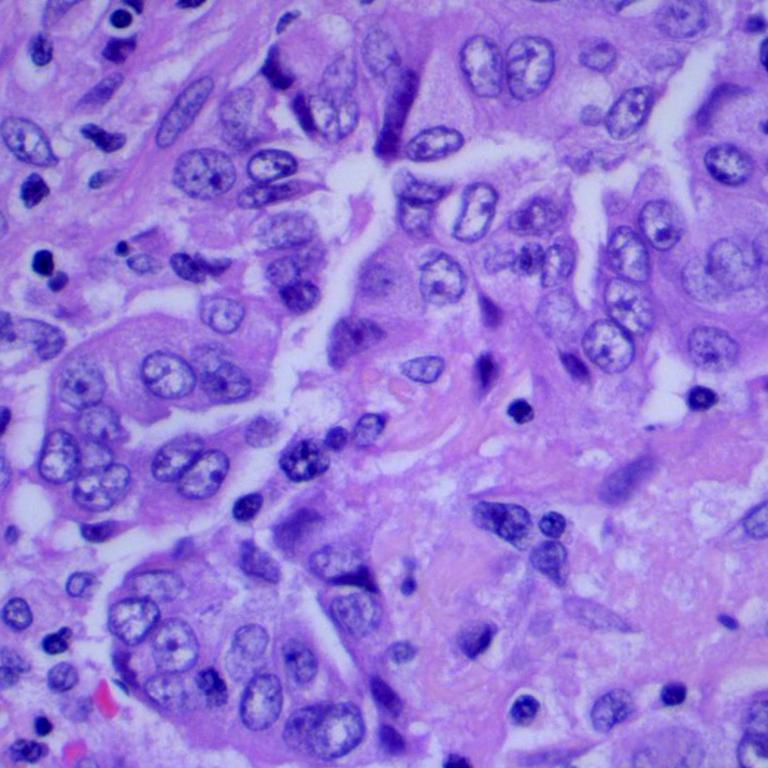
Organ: lung
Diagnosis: adenocarcinomas